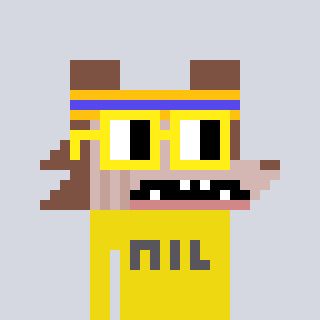
a pixel art character with square yellow glasses, a werewolf-shaped head and a yellow-colored body on a cool background